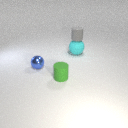
small green rubber cylinder to the left of large cyan rubber sphere